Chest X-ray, PA view. Patient: 53 years old, sex F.
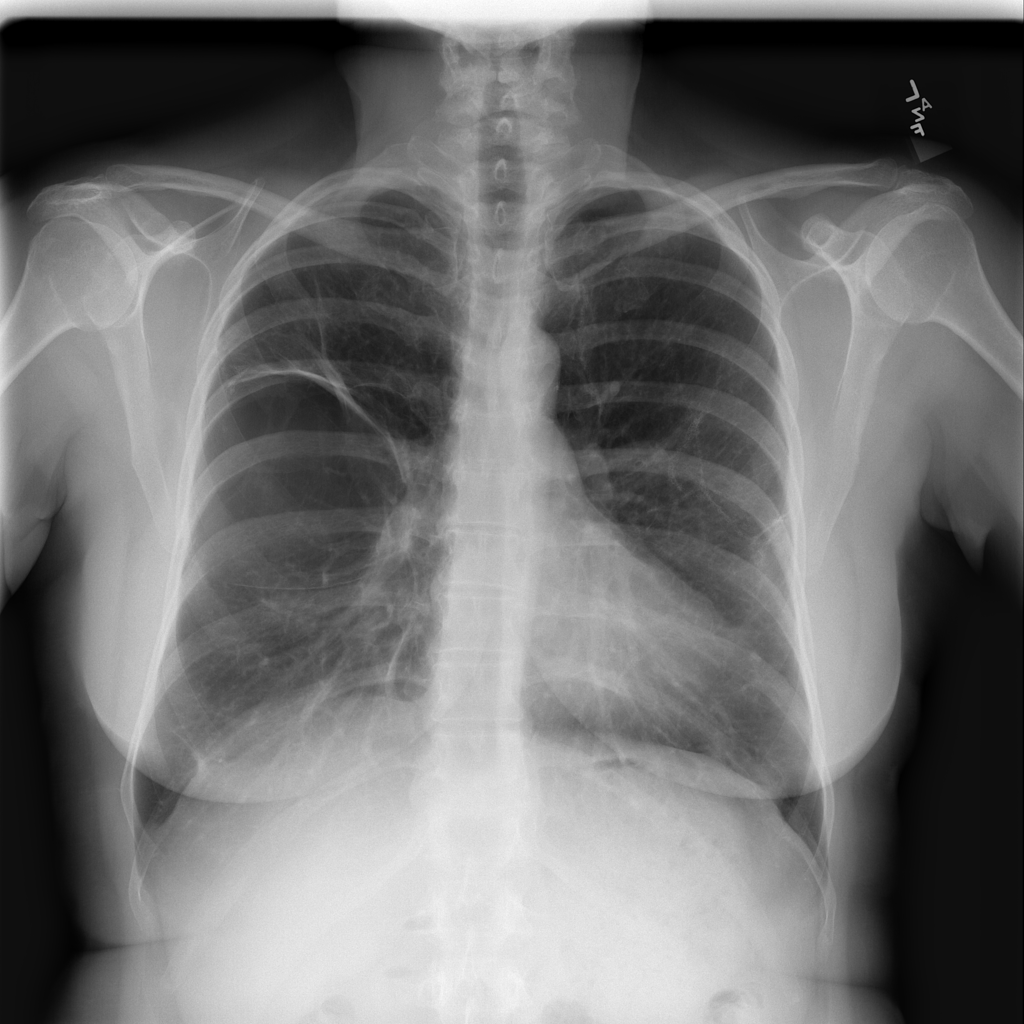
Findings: No Finding